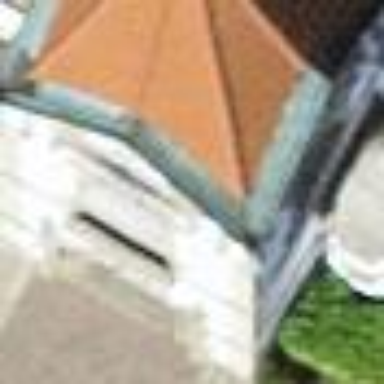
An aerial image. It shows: Bell tower that is man-made.